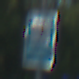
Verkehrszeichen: Verkehrshelfer
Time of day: MorningAfternoon
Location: Outdoor (Nature)
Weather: Clear
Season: NotSpecified
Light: Natural